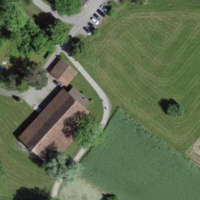
EUNIS habitat code: 25
Species observed at this site:
Gryllus campestris